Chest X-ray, AP view. Patient: 46 years old, sex M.
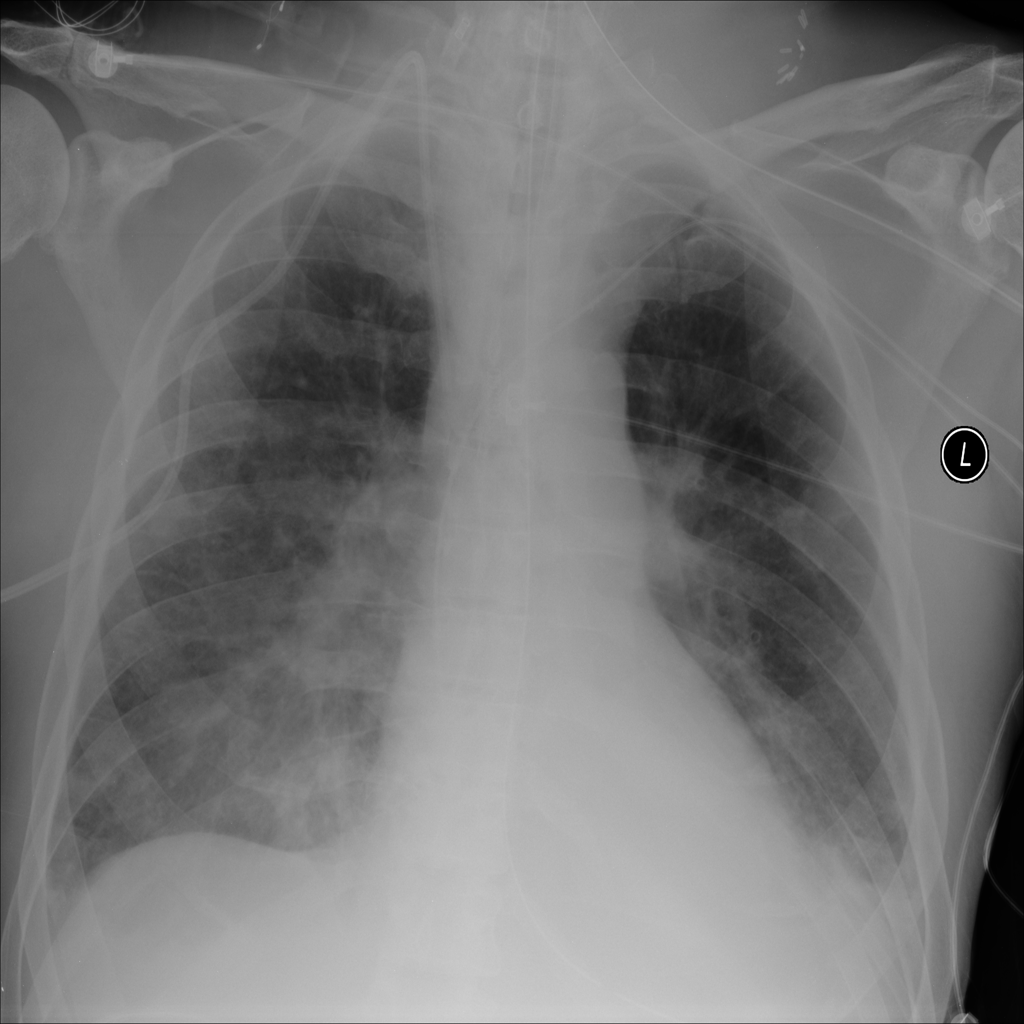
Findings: Effusion, Infiltration